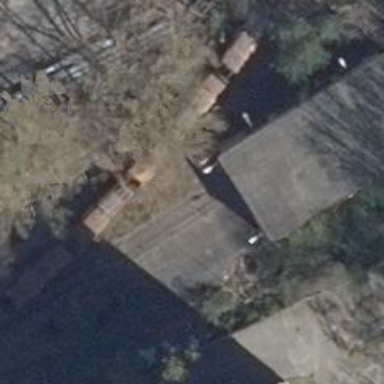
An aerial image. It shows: Rail spur service.